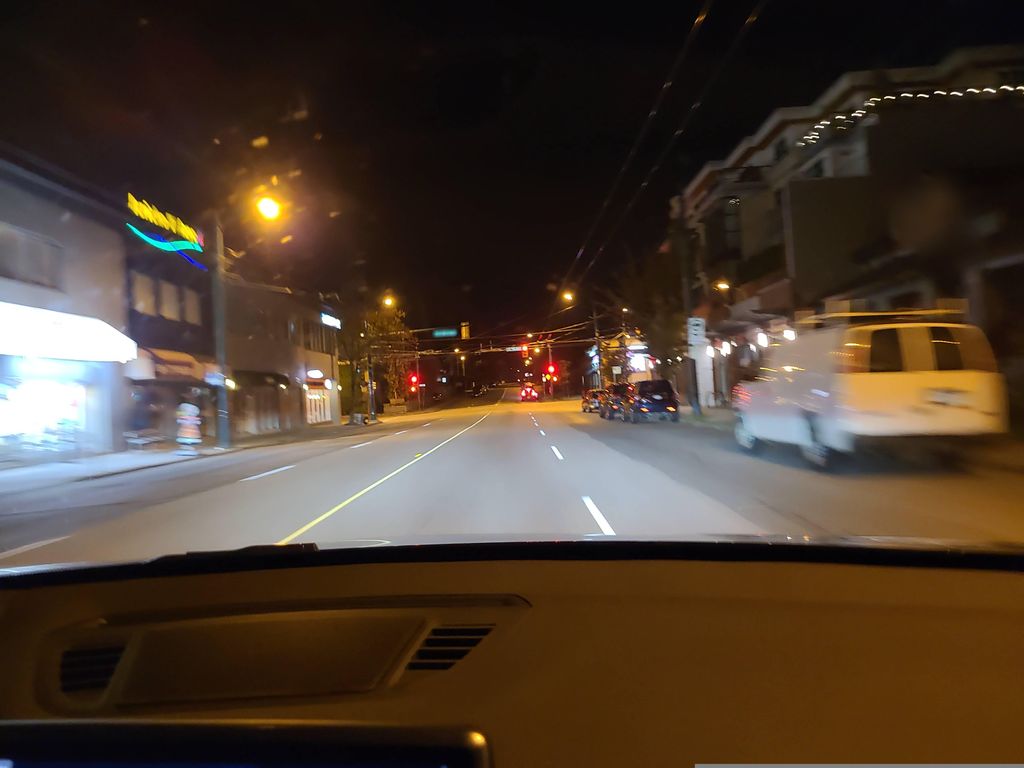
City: vancouver